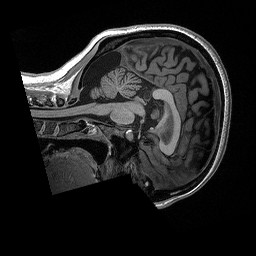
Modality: T1w
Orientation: sagittal
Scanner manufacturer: siemens
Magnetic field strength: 3 T
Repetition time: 2.3 s
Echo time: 0.00298 s